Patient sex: M
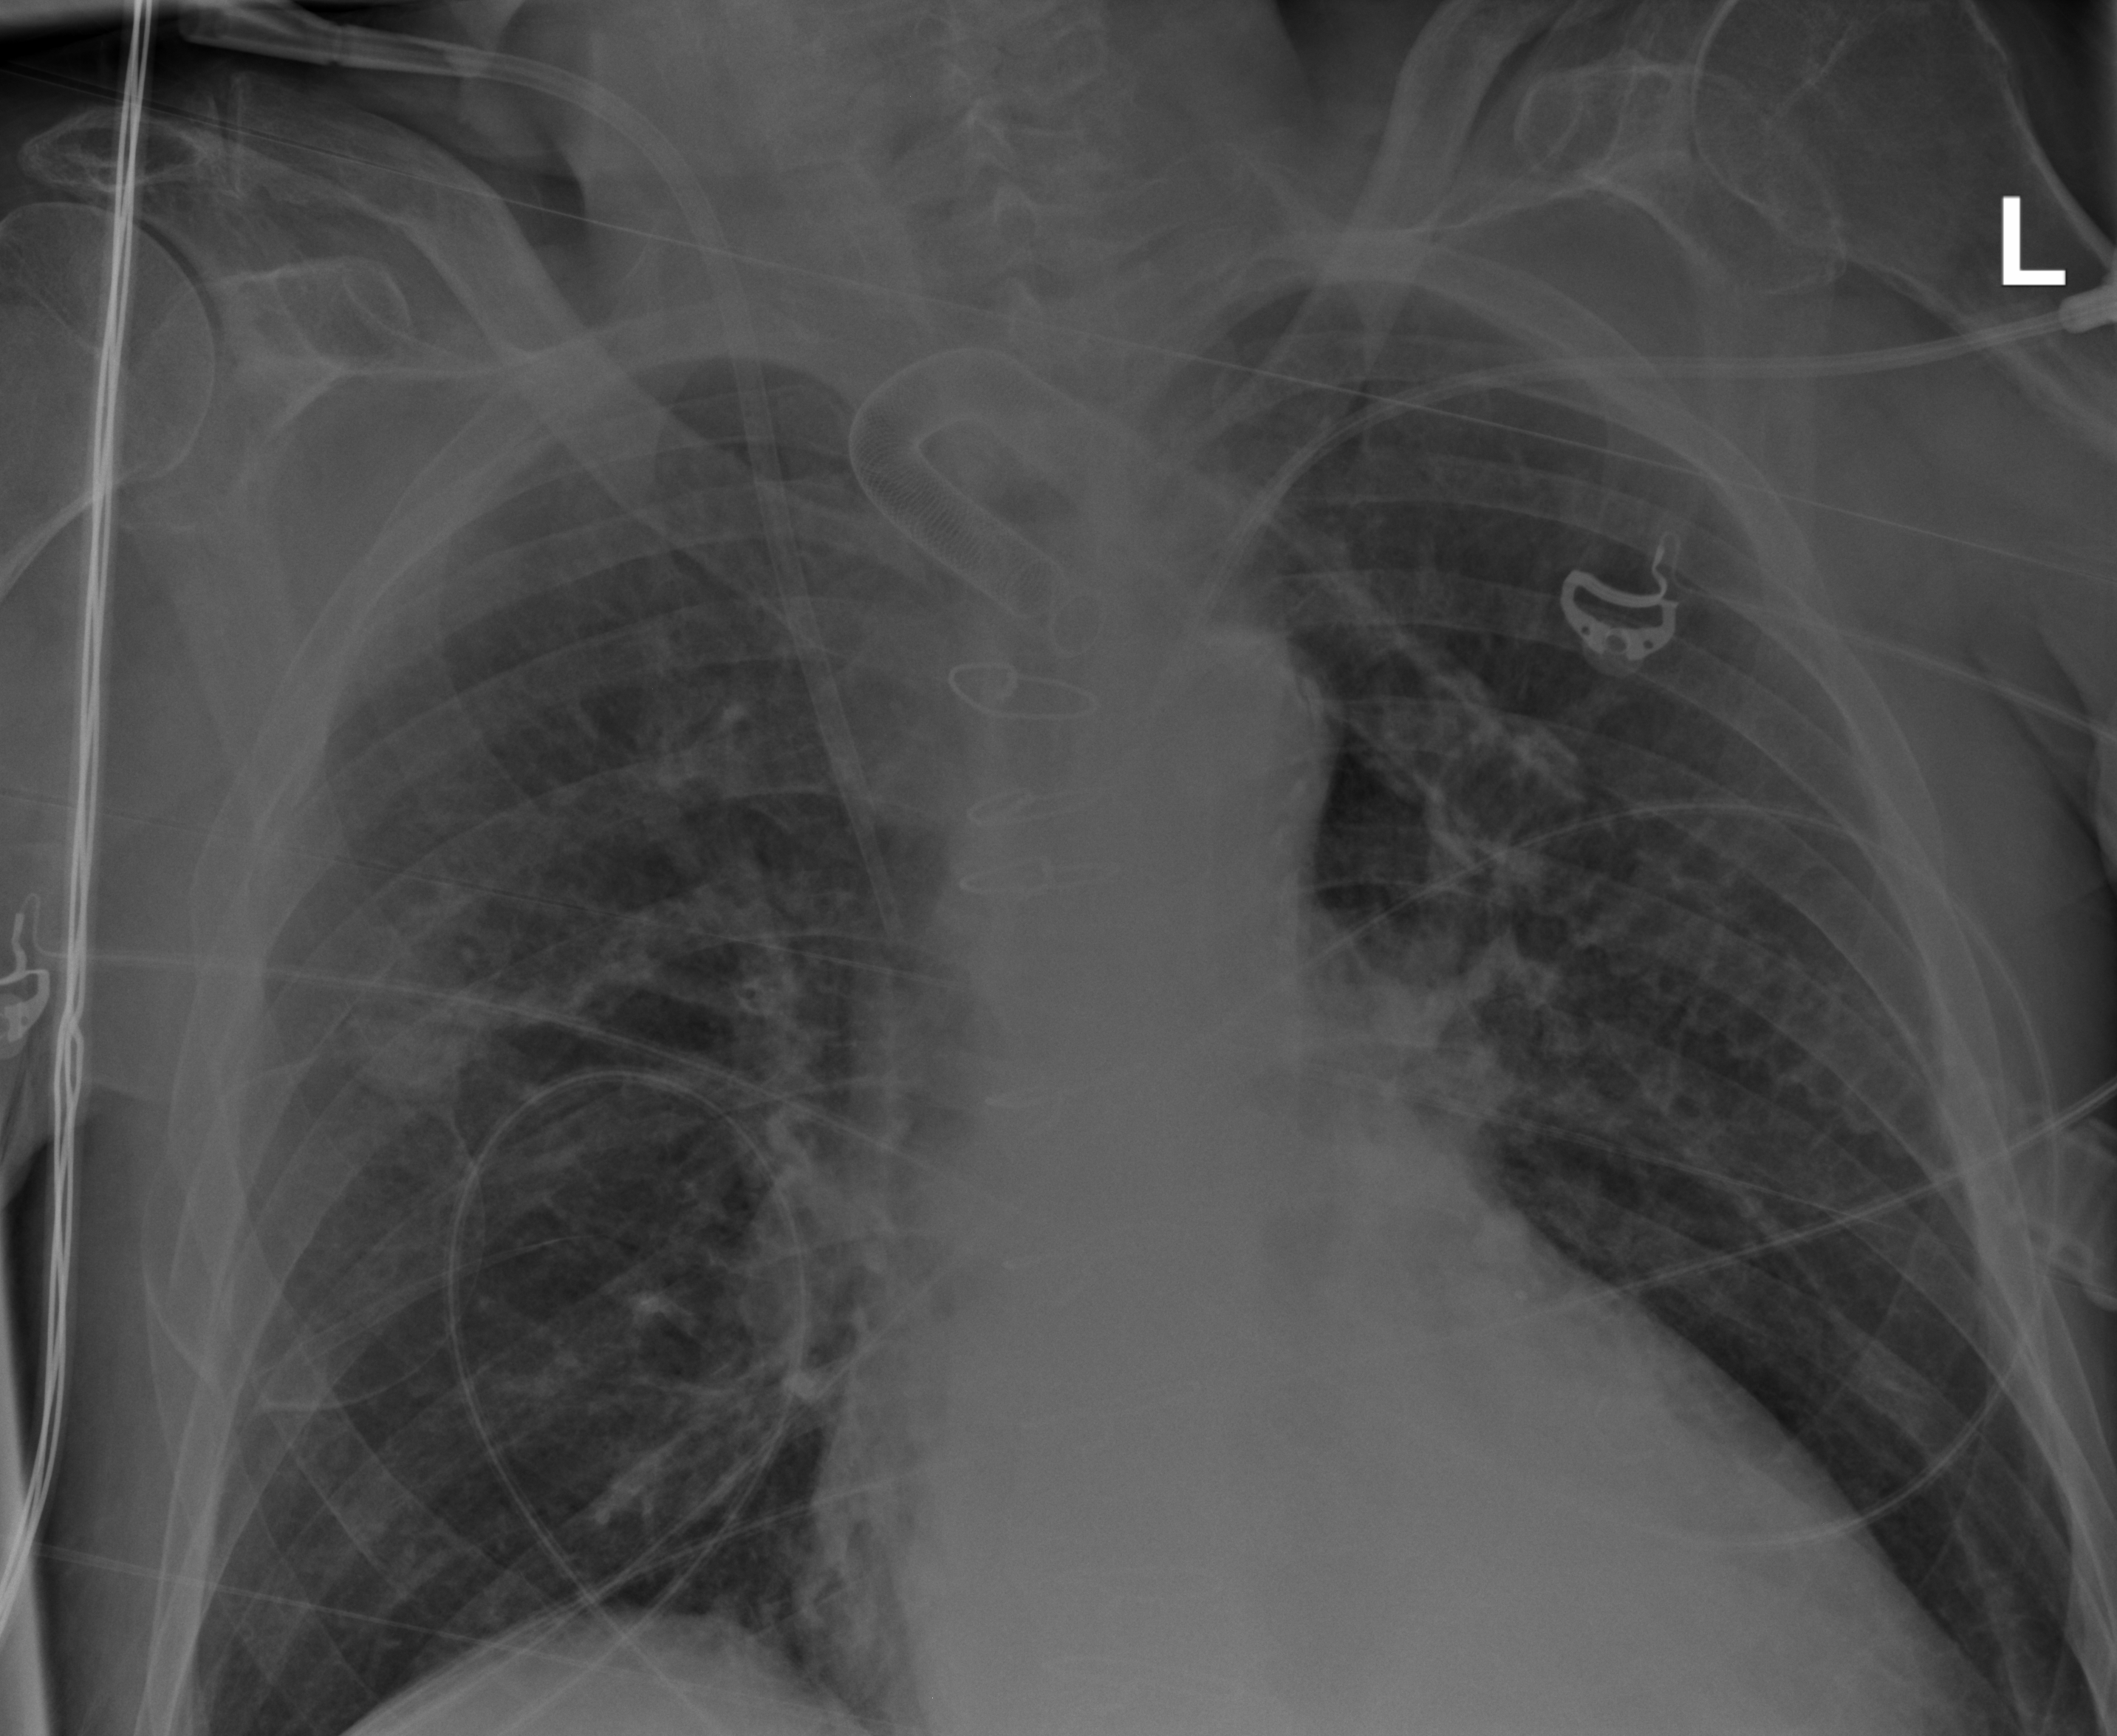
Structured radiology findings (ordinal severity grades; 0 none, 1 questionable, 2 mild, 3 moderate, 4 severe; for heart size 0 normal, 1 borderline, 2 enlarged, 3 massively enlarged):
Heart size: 2
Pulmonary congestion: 1
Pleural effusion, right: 0
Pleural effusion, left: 0
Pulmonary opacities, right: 0
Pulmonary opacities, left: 0
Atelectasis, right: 0
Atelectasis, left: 0